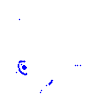
Particle: kaon